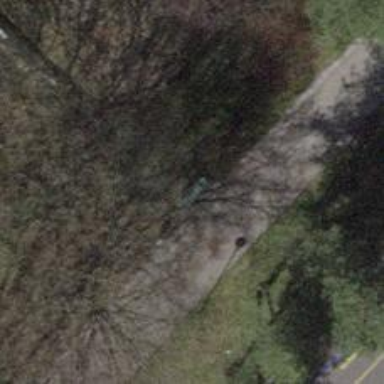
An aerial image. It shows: Bench for seating.